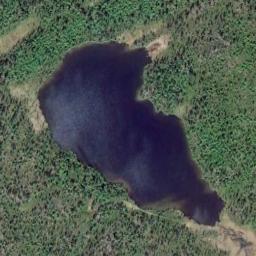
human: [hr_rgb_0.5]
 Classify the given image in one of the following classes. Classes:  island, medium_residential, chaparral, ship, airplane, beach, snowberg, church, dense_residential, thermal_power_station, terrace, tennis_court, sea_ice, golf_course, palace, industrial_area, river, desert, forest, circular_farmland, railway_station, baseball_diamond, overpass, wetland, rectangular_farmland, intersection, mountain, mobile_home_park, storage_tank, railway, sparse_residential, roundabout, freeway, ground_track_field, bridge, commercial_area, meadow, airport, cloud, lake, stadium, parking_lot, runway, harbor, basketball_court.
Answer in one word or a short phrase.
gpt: lake